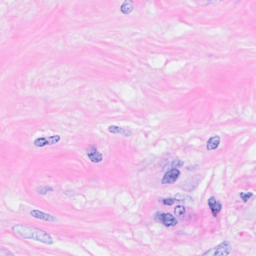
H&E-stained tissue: Breast